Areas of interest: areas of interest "Flower, Bird, Fish, and Insect Market"
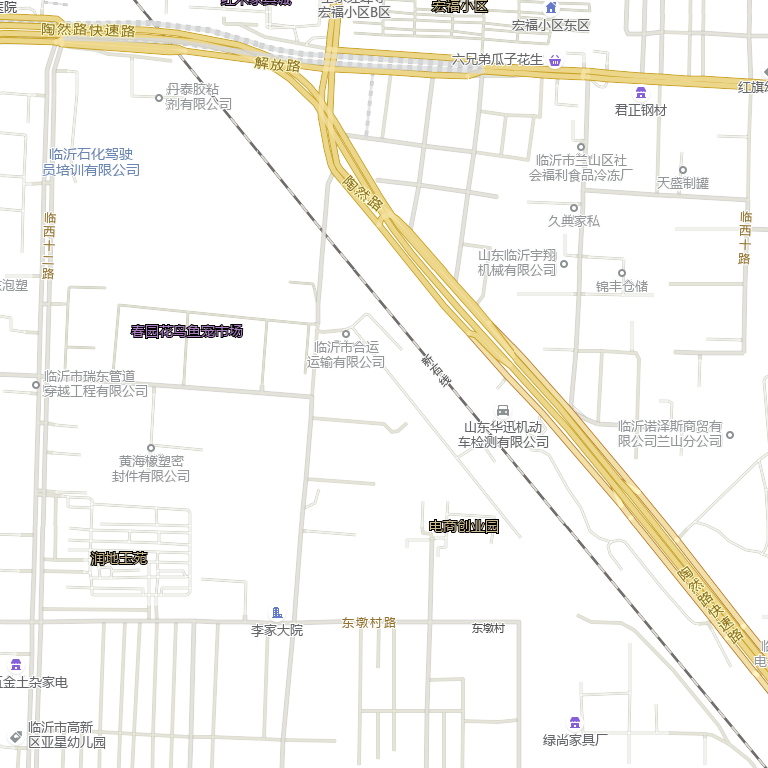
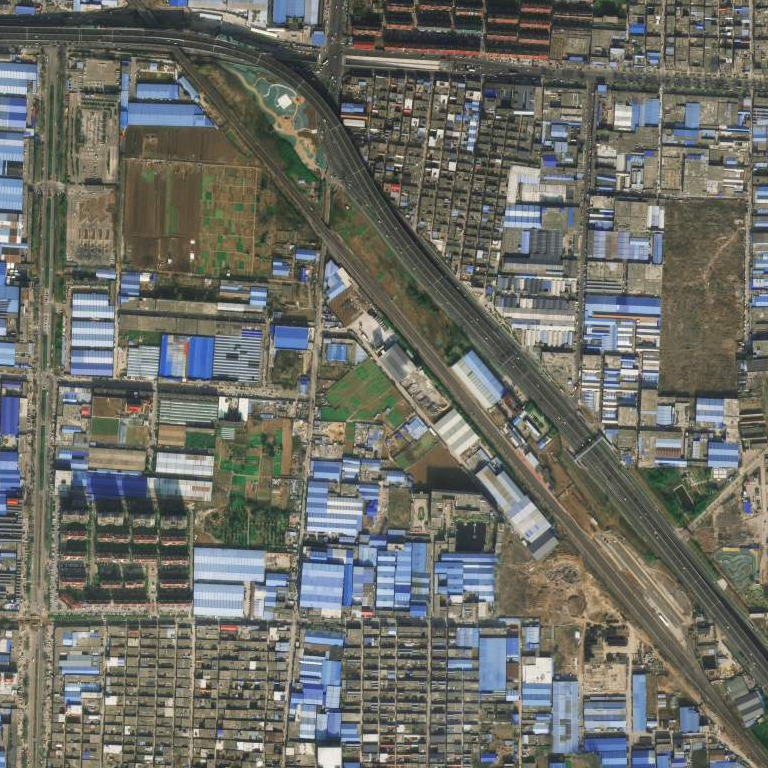